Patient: sex M, age 78
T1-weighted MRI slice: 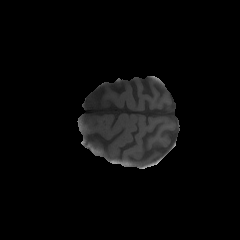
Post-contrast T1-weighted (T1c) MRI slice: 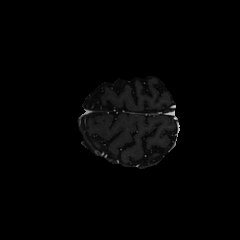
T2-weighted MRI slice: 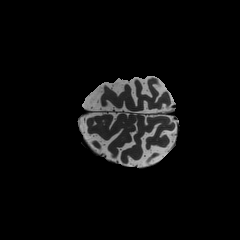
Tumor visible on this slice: no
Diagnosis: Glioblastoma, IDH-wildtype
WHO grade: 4